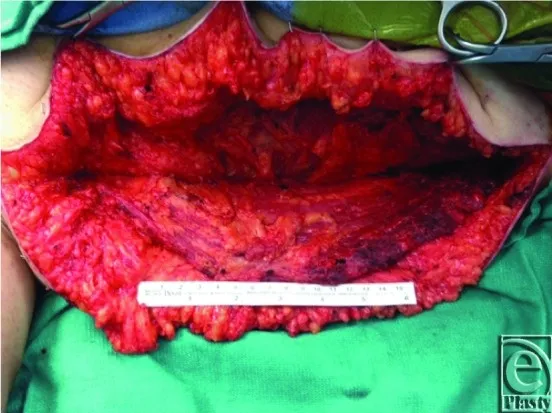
Intraoperative view of dissection of unipolar pedicled latissimus dorsi muscle flap.
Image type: medical_photograph (other_medical_photograph)